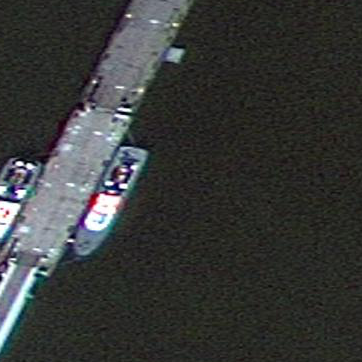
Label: civil